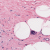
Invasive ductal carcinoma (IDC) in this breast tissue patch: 0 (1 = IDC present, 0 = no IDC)